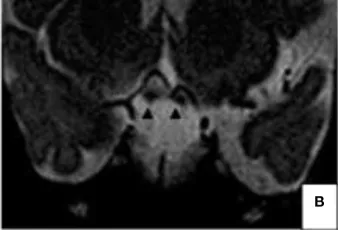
Magnetic resonance imaging (MRI). Coronal. T2-weighted images.
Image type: radiology (mri)